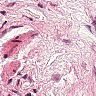
Metastatic tissue present: no